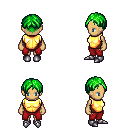
a pixel art fantasy rpg character, female body template, human, tanned skin, gold chest armor, red pants, green parted hairstyle, metal boots, four views (front, back, left, right), 2x2 character sprite sheet, small pixel art, hard edges, no anti-aliasing